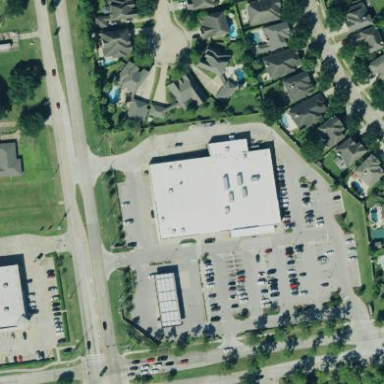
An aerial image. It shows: Retail area.